高三 · 逻辑题
(1)用数学归纳法证明不等式 $1+\frac{1}{2}+\frac{1}{3}+\cdots+\frac{1}{2^{n}-1}<n\left(n \geq 2, n \in \mathbb{N}^{*}\right)$ 的过程

中, 由 ${ }^{n=k}$ 到 $^{n=k+1}$, 不等式的左边增加了 ${ }^{2 k-1}$ 项;

(2)一段演绎推理的 “三段论”是这样的: 对于可导函数 $f(x)$, 如果 $f^{\prime}\left(x_{0}\right)=0$, 那 $x=x_{0}$ 为函数 $f(x)$ 的极值点, 因为 $f(x)=x^{3}$ 满足 $f^{\prime}(0)=0$, 所以 $x=0$ 是函数 $f(x)=x^{3}$ 的极值点, 此三段论的结论错误是因为大前提错误; (3)在直角 $\triangle A B C$ 中, 若 $\angle C=90^{\circ}, A C=b, B C=a$, 则 $\triangle A B C$ 外接圆半径 $r=\frac{\sqrt{a^{2}+b^{2}}}{2}$

分别为 $a, b, c$, 则该三棱雉外接球的半径为 $R=\frac{\sqrt{a^{2}+b^{2}+c^{2}}}{3}$

以上三个命题不正确的是 \$ \qquad \$ .
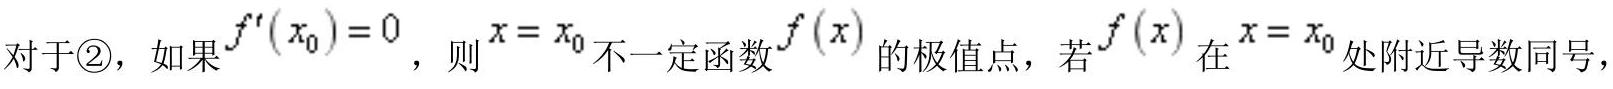
答案: (1)(3)
解析: 对于(1), 当 $n=k$ 时, 不等式左边为 $1+\frac{1}{2}+\cdots+\frac{1}{2^{k}-1}$,当 $n=k+1$ 时, 不等式左边为 $1+\frac{1}{2}+\cdots+\frac{1}{2^{k}-1}+\frac{1}{2^{k}}+\cdots+\frac{1}{2^{k+1}-1}$,可得增加了 $2^{k+1}-1-2^{k}+1=2^{k}$ 项, 故(1)错误;就不是极值点, 故(2)正确;对于(3), 可将三棱锥补为以互相垂直的三条侧棱为边的长方体, 可得长方体的对角线为外接球的直径,可得该三棱雉外接球的半径为 $R=\frac{\sqrt{a^{2}+b^{2}+c^{2}}}{2}$, 故(3)错误,故答案为(1)(3).